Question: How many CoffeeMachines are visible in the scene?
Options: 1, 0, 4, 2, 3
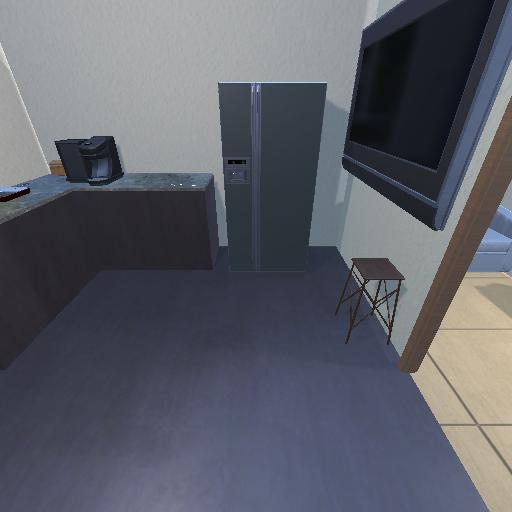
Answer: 1